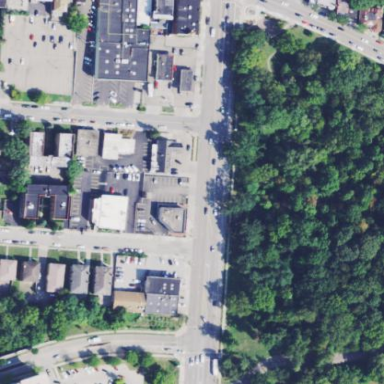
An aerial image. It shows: Retail area.